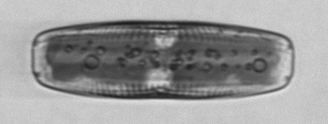
Label: Ephemera